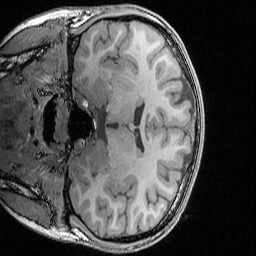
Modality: T1w
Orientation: coronal
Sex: male
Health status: ill
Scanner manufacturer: siemens
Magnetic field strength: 2.894 T
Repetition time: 1.57 s
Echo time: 0.00342 s